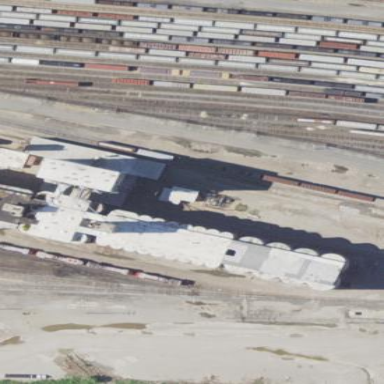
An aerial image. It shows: Industrial building.